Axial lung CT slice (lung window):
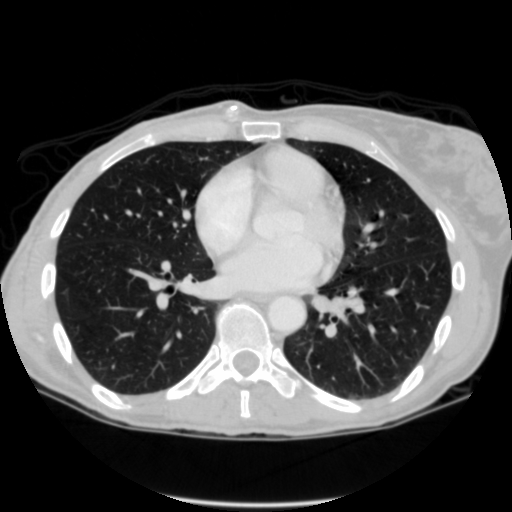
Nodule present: no